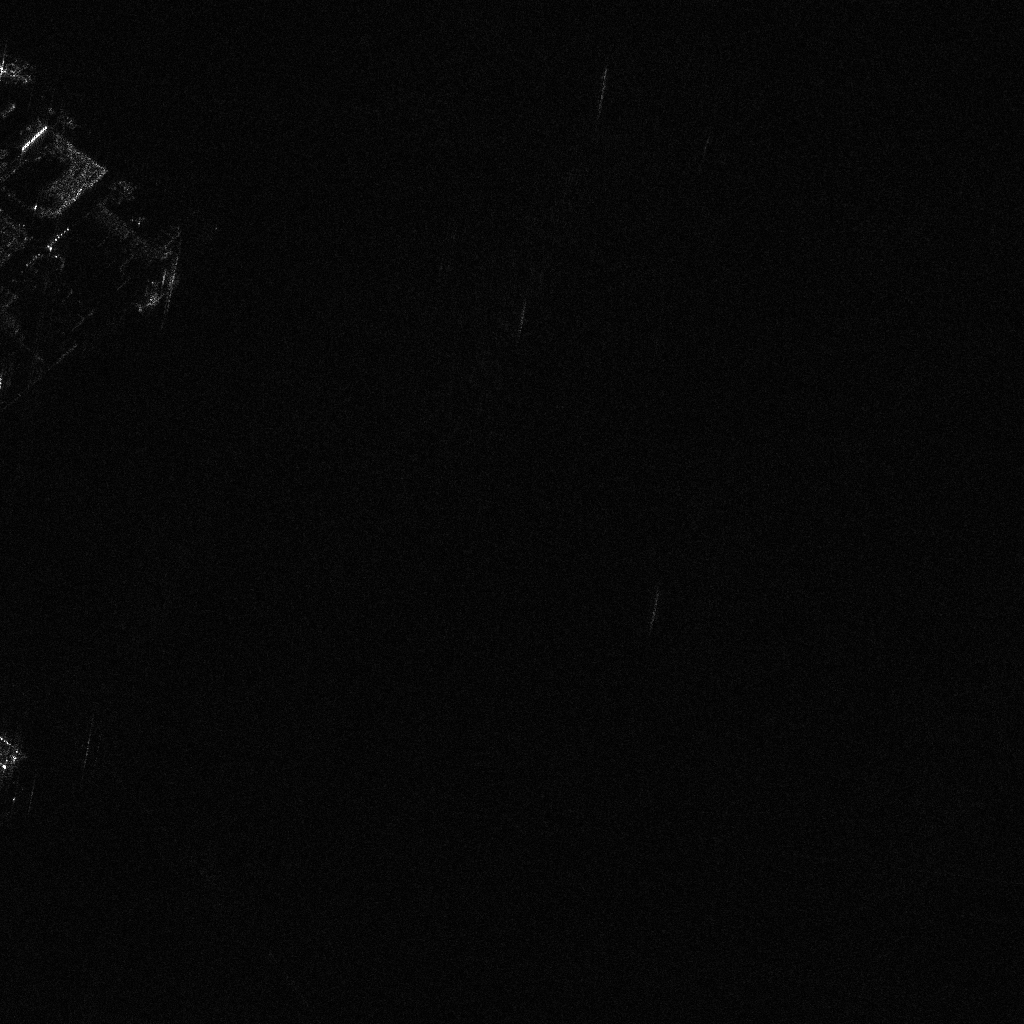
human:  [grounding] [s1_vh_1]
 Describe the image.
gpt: In the satellite image, there is  <ref>1 medium container </ref> <box>[[0, 6, 3, 8, 34]]</box> located at top left.